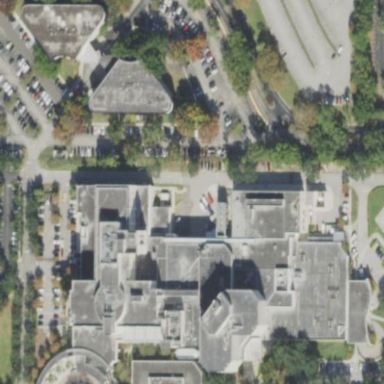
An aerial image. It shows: Hospital building.